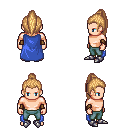
a pixel art fantasy rpg character, male body template, human, light skin, blue cape, teal pants, light blonde long topknot hairstyle, leather bracers, metal boots, four views (front, back, left, right), 2x2 character sprite sheet, small pixel art, hard edges, no anti-aliasing